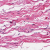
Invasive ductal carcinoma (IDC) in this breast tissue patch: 0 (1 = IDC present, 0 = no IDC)